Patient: sex M, age 45
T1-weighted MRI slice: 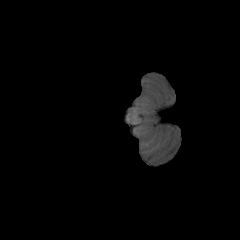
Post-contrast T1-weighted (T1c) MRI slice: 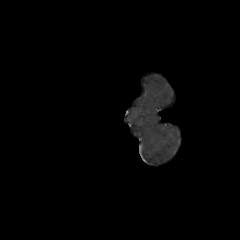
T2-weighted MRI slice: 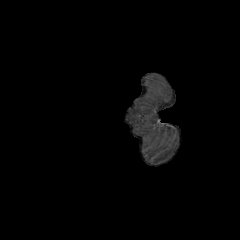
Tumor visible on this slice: no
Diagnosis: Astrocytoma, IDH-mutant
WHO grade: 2